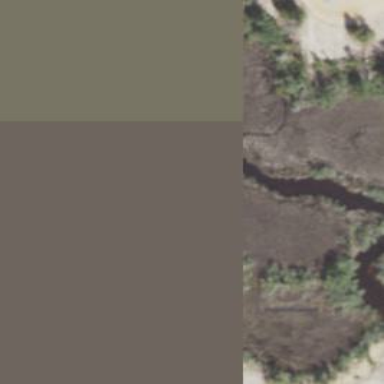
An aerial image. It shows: Saltmarsh wetland.